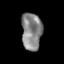
Tissue: skin
Cell type: Epithelial cells
Senescence score: 0.1836
Nuclear area (px): 736
Mean DAPI intensity: 134.515